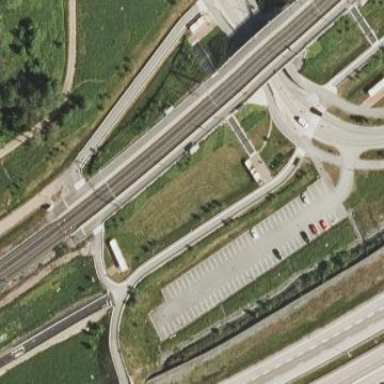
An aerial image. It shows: Parking area with asphalt surface. This is surface parking with park-and-ride facility.